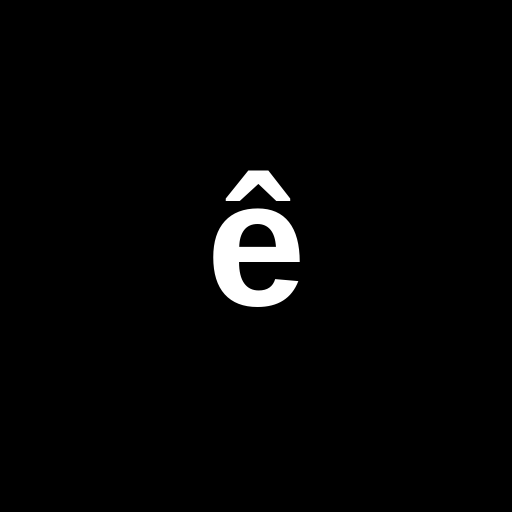
Character: ê
Unicode: U+00EA (LATIN SMALL LETTER E WITH CIRCUMFLEX)